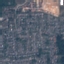
Land use / land cover: Residential